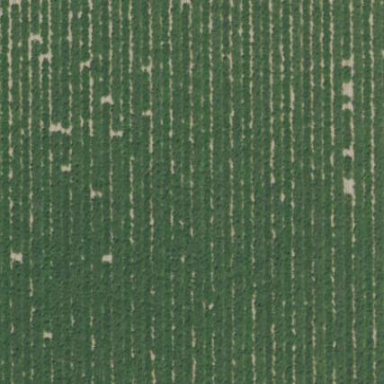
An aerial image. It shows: Orchard filled with almond trees.